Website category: auto
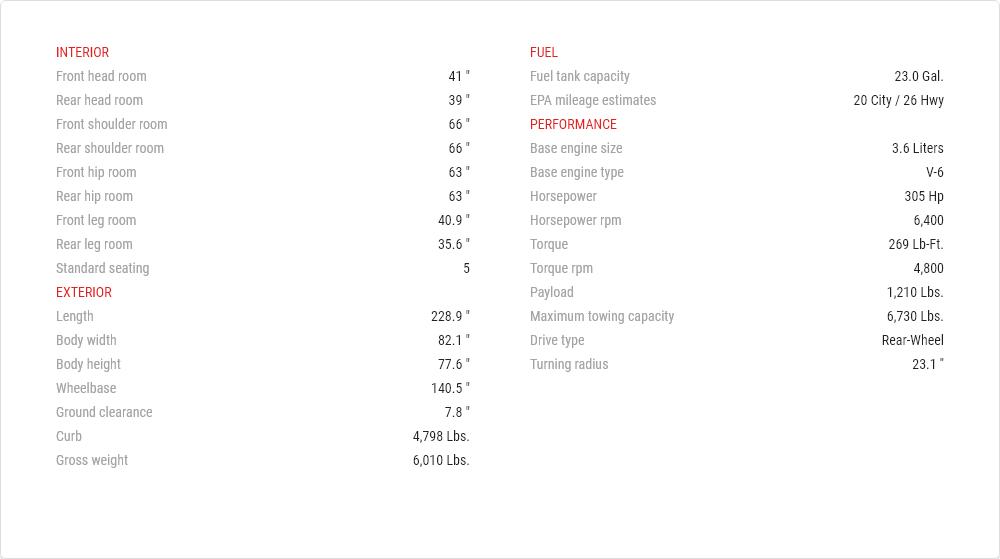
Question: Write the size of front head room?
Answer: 41 "

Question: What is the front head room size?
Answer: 41 "

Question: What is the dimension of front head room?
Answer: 41 "

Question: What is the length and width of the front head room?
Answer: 41 "

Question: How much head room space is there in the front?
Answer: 41 "

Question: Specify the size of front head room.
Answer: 41 "

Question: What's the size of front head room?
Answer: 41 "

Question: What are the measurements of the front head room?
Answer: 41 "

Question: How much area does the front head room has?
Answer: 41 "

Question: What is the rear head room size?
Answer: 39 "

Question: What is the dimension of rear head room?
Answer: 39 "

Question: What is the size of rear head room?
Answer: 39 "

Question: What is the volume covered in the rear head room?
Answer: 39 "

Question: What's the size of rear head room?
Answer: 39 "

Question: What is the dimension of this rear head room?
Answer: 39 "

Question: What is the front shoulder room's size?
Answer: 66 "

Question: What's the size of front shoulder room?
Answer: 66 "

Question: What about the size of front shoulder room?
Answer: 66 "

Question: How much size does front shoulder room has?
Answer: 66 "

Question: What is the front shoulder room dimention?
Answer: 66 "

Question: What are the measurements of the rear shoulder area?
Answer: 66 "

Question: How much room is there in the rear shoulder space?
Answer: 66 "

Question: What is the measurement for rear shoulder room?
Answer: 66 "

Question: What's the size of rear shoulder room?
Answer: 66 "

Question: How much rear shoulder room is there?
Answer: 66 "

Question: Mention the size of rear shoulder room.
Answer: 66 "

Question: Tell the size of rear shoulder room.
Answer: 66 "

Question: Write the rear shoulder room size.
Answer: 66 "

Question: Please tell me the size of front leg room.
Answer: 40.9 "

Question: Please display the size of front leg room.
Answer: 40.9 "

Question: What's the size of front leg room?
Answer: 40.9 "

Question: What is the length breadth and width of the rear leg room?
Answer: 35.6 "

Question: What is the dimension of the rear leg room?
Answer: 35.6 "

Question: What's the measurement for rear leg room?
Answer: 35.6 "

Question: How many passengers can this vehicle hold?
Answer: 5

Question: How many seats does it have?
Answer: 5

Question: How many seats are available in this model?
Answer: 5

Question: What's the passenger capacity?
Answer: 5

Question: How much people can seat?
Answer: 5

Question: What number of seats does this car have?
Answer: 5

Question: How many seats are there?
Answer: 5

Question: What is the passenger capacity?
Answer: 5

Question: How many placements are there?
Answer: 5

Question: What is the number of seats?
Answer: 5

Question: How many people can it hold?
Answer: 5

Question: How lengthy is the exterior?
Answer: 228.9 "

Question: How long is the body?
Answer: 228.9 "

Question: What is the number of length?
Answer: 228.9 "

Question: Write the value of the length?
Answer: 228.9 "

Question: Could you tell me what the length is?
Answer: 228.9 "

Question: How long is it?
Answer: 228.9 "

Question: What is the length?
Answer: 228.9 "

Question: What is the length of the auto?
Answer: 228.9 "

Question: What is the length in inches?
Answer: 228.9 "

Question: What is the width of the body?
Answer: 82.1 "

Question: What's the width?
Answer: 82.1 "

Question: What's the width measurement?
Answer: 82.1 "

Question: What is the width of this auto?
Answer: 82.1 "

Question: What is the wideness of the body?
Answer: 82.1 "

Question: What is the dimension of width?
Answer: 82.1 "

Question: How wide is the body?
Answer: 82.1 "

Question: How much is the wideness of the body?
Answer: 82.1 "

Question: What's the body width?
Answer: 82.1 "

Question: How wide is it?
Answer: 82.1 "